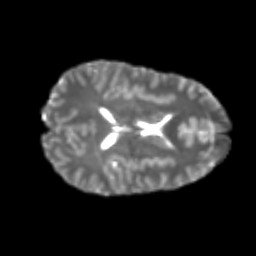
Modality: T2w
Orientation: axial
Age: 22
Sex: female
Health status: healthy
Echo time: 0.074 s